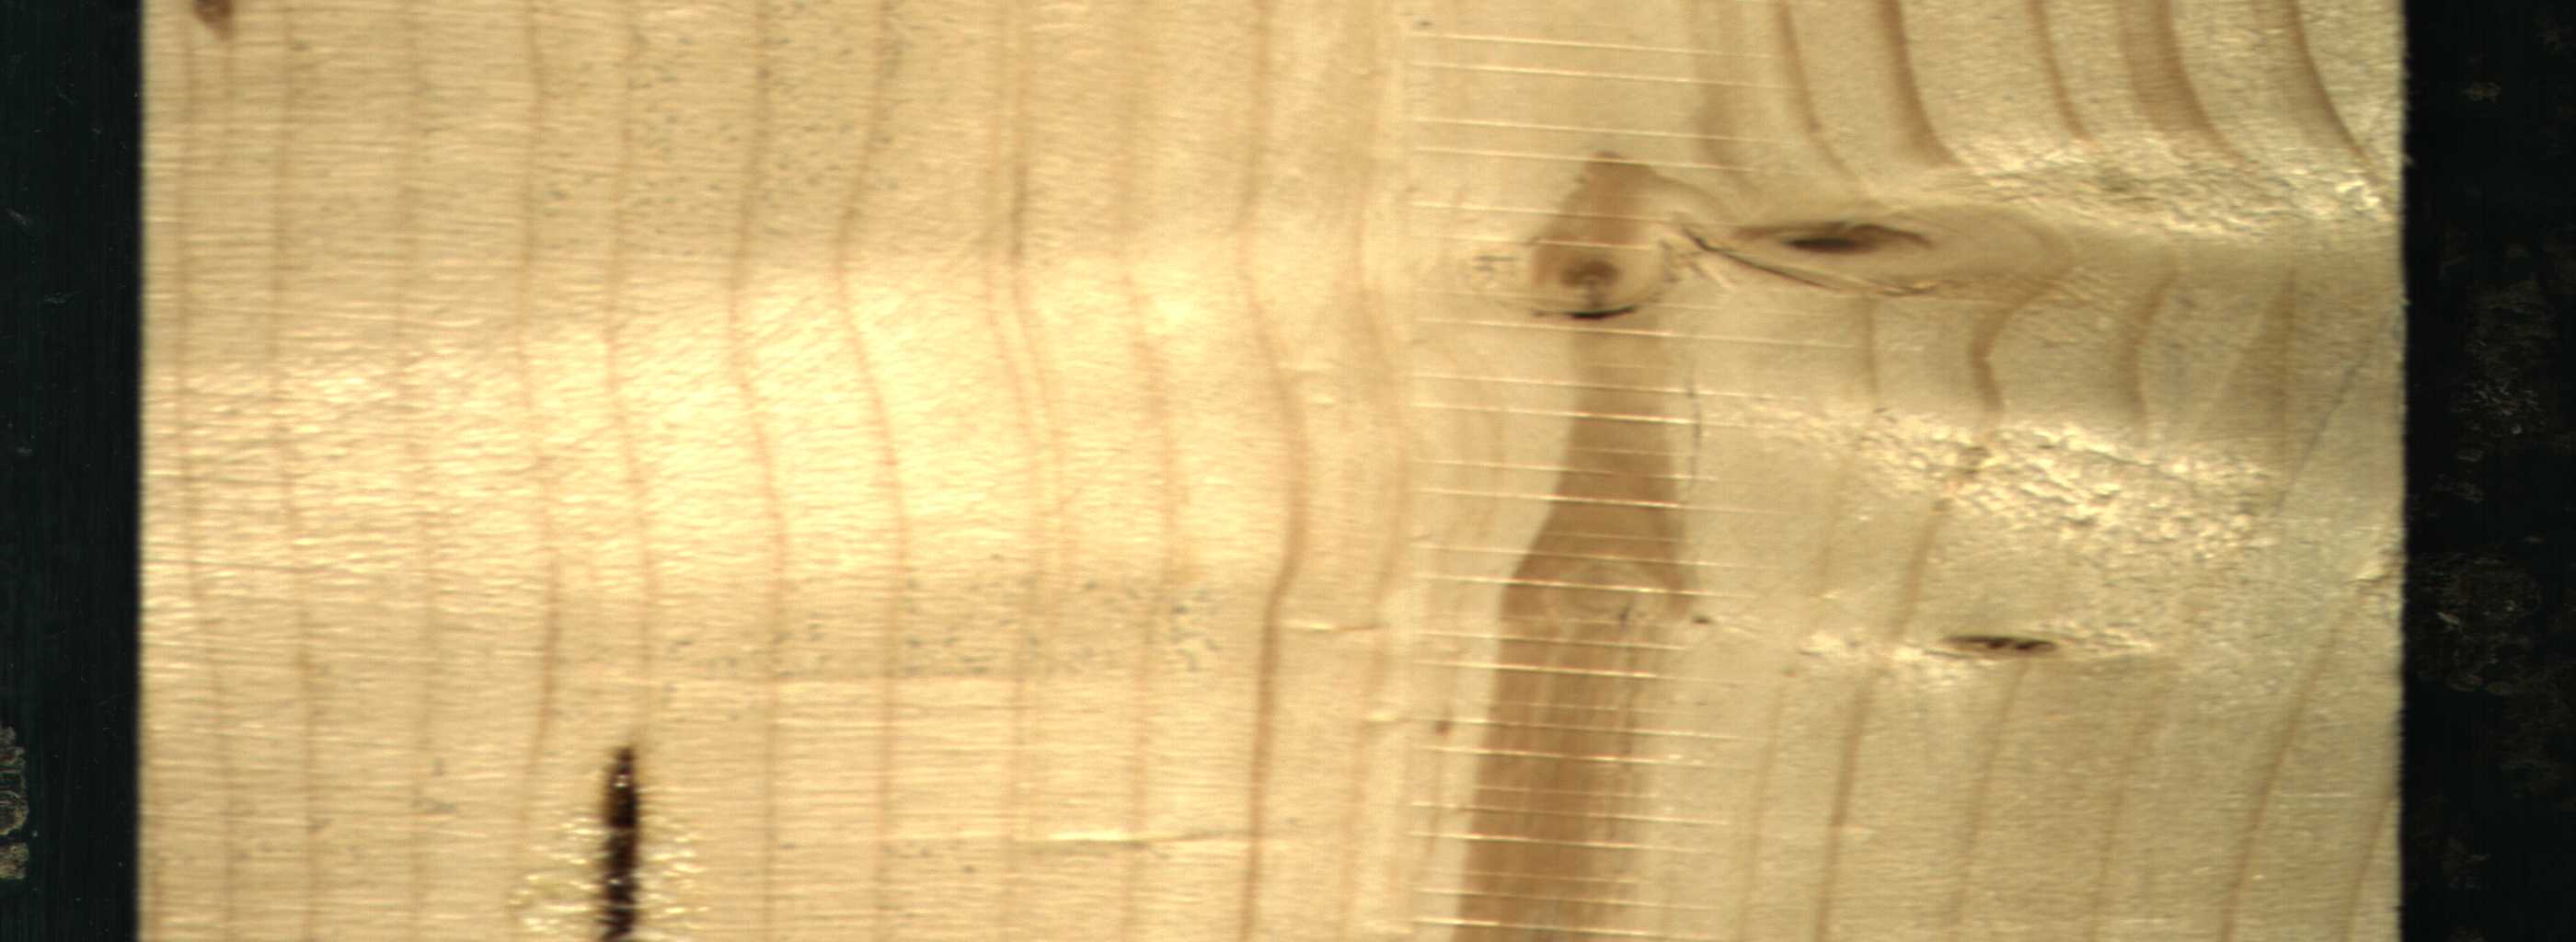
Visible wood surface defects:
resin
resin
Live_Knot
Live_Knot
Live_Knot